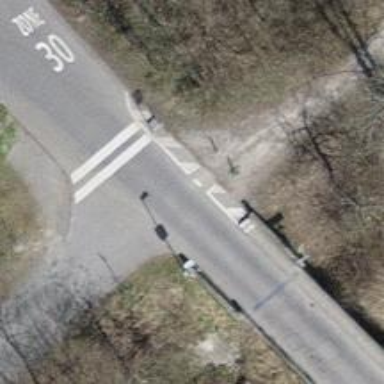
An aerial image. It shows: Tertiary road passing over bridge.